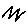
Label: zigzag